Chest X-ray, AP view. Patient: 54 years old, sex F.
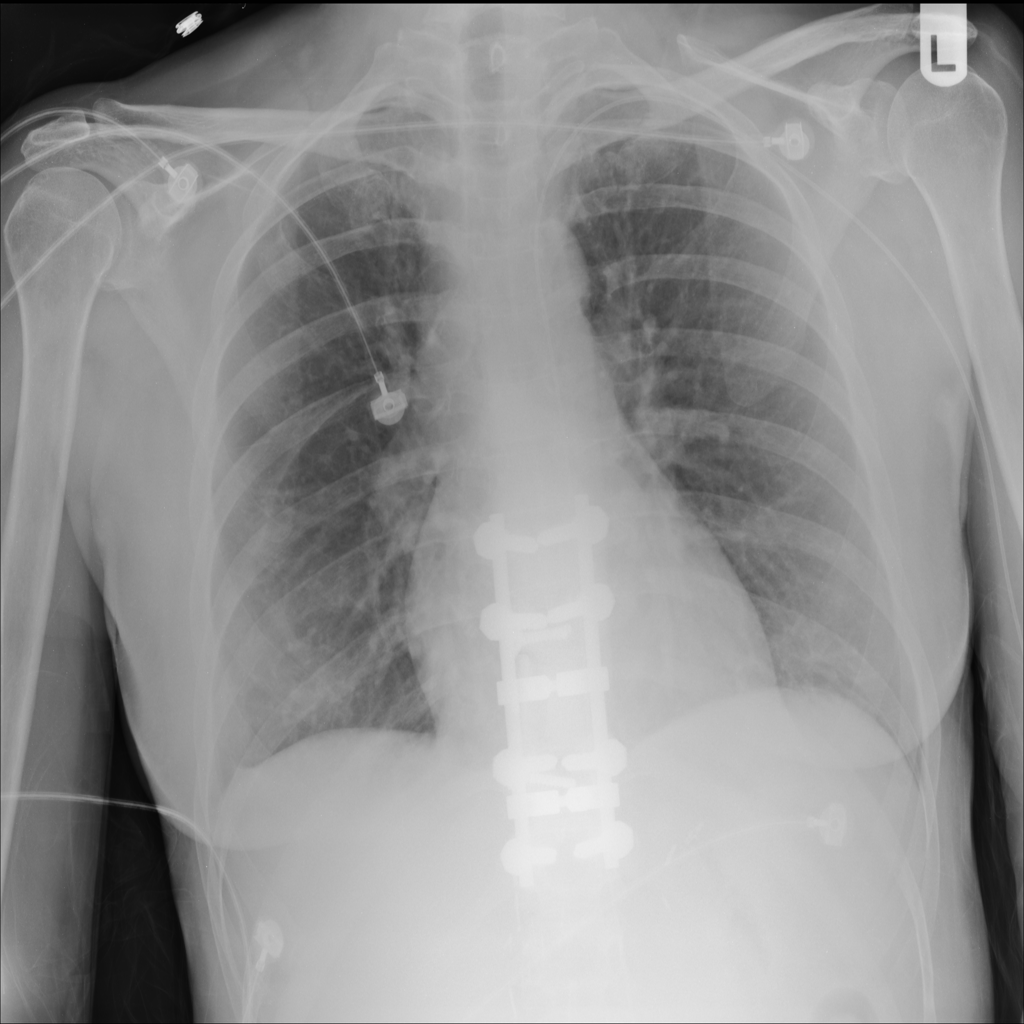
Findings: No Finding